Brain MRI, t1w sequence, axial 2D slice.
Patient: age 50, sex M, weight 95 kg, height 1.95 m
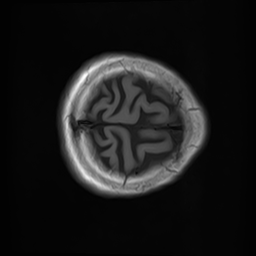